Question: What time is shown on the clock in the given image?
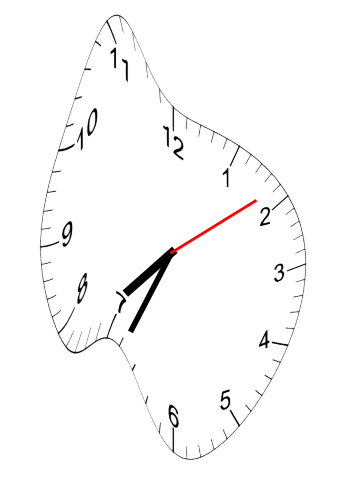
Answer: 07:34:09